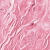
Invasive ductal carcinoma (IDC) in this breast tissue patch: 0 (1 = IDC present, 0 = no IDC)